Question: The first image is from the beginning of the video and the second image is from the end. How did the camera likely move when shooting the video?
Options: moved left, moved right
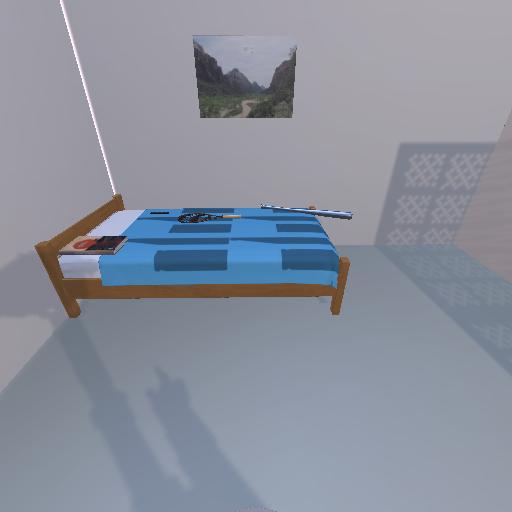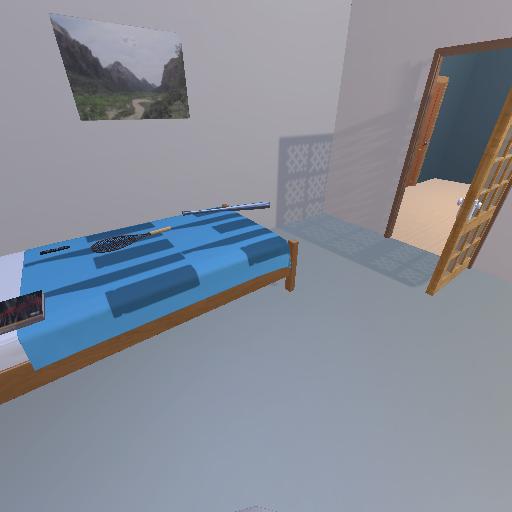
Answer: moved left